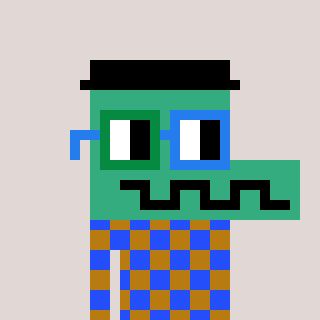
a pixel art character with square green and blue glasses, a crocodile-shaped head and a gold-colored body on a warm background